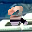
Label: 2